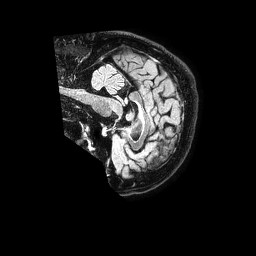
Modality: FLAIR
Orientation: sagittal
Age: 59
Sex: male
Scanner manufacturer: philips
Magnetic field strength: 1.5 T
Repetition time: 4.8 s
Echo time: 0.3 s